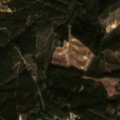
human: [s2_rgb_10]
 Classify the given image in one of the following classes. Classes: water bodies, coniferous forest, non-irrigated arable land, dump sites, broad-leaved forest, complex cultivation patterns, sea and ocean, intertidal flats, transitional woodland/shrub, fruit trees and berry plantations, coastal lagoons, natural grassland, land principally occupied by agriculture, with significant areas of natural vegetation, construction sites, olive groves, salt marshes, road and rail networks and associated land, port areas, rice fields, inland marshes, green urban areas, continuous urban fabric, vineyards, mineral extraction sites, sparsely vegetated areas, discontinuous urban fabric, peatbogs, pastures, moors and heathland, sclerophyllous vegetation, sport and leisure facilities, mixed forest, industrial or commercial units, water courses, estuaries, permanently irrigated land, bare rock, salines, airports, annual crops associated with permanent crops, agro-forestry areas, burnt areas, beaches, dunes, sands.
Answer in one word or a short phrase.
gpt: industrial or commercial units, land principally occupied by agriculture, with significant areas of natural vegetation, broad-leaved forest, mixed forest, transitional woodland/shrub